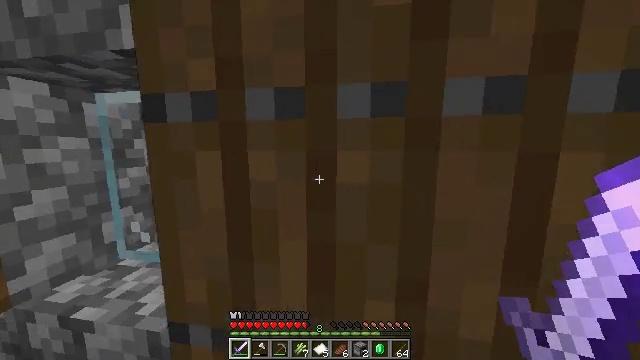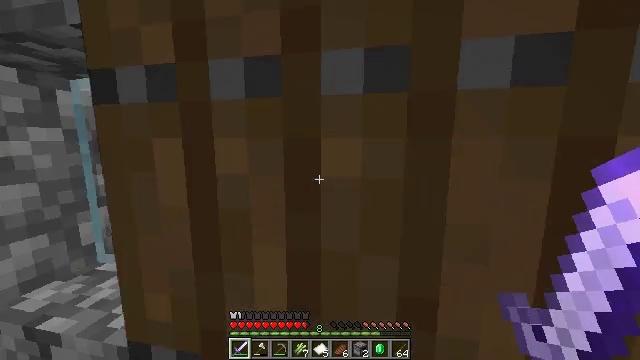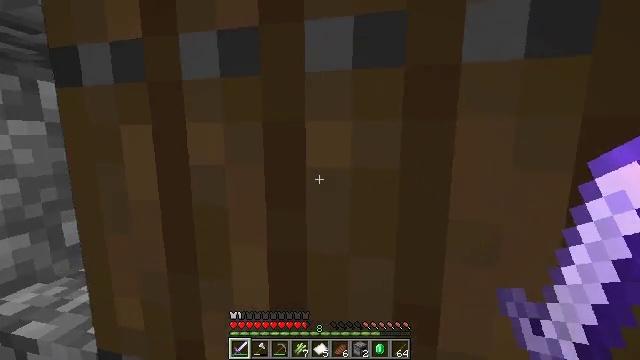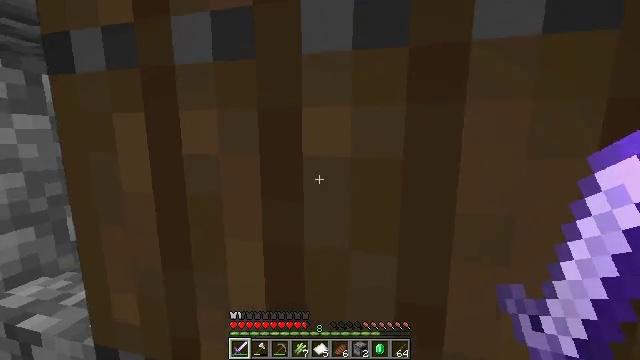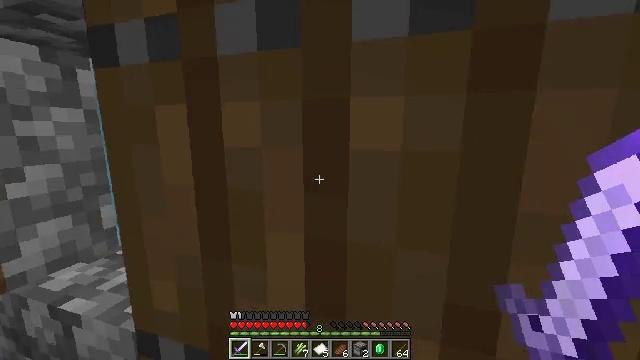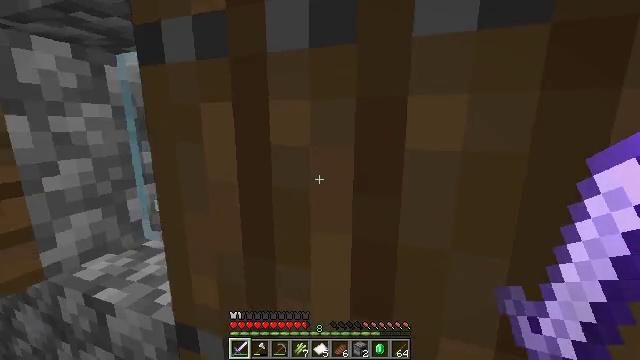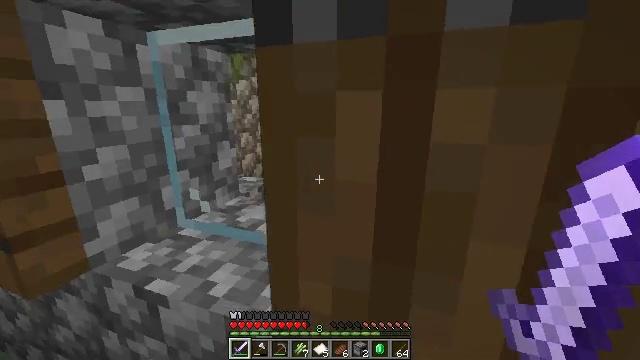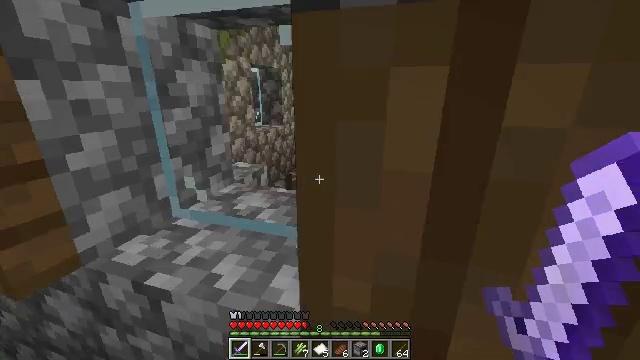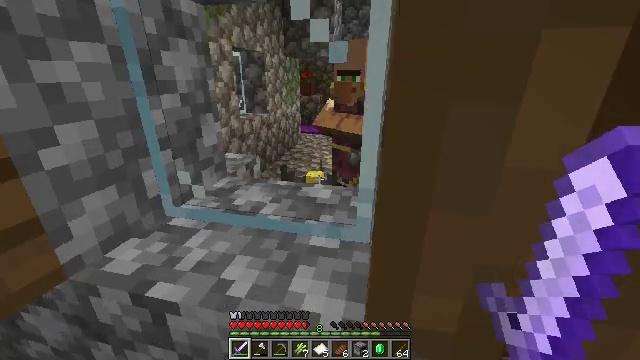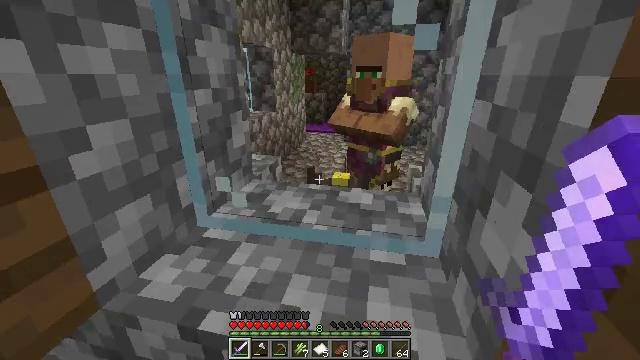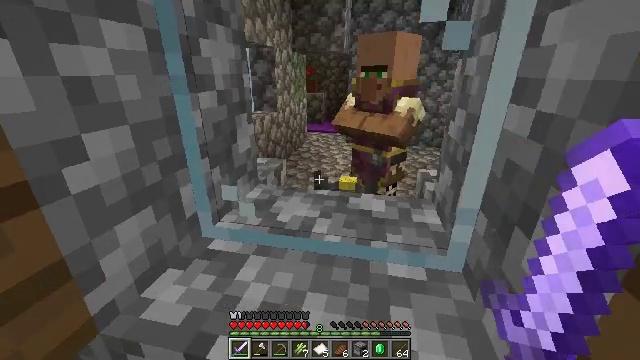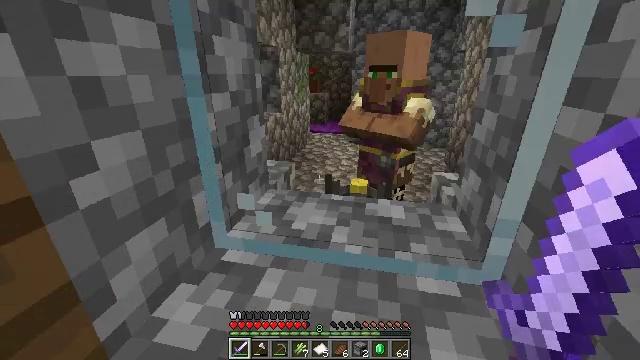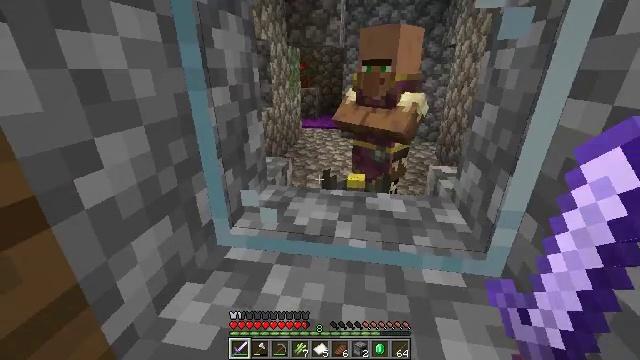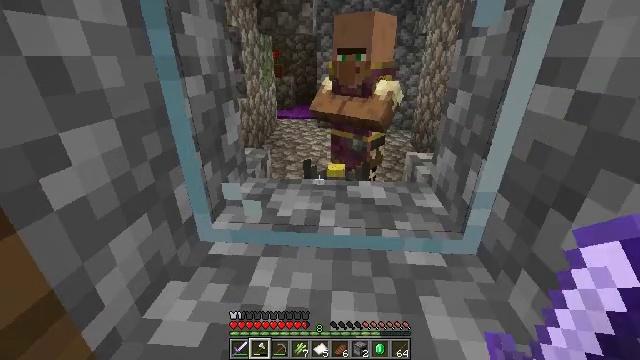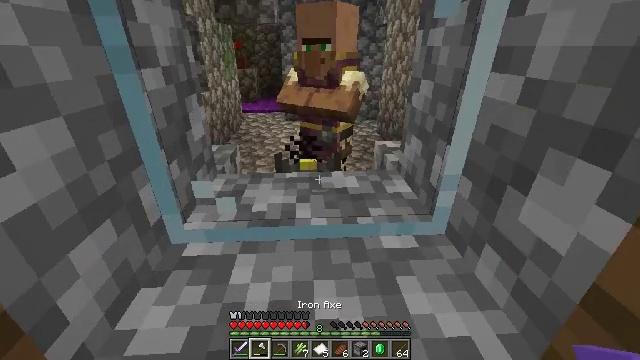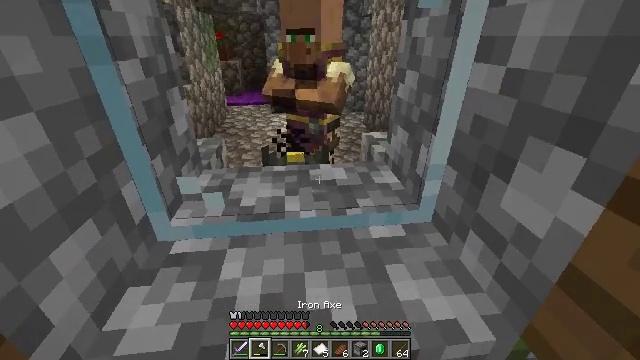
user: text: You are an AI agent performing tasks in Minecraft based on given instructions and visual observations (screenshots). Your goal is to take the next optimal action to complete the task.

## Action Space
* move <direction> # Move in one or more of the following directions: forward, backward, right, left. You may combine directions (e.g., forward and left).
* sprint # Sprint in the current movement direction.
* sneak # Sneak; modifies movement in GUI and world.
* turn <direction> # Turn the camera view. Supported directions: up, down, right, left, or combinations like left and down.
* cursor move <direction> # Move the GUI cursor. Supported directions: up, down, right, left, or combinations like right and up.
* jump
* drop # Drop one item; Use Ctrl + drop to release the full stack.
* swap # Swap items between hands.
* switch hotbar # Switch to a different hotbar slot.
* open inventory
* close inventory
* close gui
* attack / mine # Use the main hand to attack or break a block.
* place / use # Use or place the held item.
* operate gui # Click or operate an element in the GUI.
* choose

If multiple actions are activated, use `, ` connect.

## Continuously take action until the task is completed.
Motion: motion action
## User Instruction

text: Collect fragments by breaking the glass pane.
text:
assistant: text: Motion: turn left
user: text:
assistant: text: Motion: no_op
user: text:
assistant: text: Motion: turn left
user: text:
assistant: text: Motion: move left, turn left and down
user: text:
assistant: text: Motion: move left, turn left and down
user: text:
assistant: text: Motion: move forward and move left, turn down
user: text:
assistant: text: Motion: move forward and move left, turn right and down
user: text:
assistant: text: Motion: move forward and move left, turn right and down
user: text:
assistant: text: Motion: move forward
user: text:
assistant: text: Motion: move forward
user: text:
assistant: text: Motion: no_op
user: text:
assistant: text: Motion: turn right and down
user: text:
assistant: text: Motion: turn right and down, switch to hotbar 2
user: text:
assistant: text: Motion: turn right and down, switch to hotbar 2
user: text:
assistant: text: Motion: turn right and down, attack / mine, switch to hotbar 2
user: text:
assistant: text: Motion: turn right and down, attack / mine, switch to hotbar 2
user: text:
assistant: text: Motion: turn down, attack / mine
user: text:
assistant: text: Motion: attack / mine
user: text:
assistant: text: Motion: turn down, attack / mine
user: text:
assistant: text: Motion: turn down, attack / mine
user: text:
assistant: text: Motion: attack / mine
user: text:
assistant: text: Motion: attack / mine
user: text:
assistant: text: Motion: attack / mine
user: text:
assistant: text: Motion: attack / mine
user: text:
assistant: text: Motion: turn down, attack / mine
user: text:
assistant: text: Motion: turn down, attack / mine
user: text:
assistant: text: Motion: attack / mine
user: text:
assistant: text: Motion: attack / mine